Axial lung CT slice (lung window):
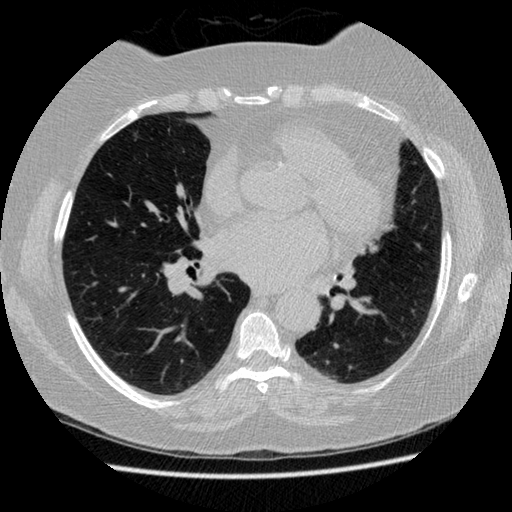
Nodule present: no